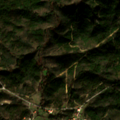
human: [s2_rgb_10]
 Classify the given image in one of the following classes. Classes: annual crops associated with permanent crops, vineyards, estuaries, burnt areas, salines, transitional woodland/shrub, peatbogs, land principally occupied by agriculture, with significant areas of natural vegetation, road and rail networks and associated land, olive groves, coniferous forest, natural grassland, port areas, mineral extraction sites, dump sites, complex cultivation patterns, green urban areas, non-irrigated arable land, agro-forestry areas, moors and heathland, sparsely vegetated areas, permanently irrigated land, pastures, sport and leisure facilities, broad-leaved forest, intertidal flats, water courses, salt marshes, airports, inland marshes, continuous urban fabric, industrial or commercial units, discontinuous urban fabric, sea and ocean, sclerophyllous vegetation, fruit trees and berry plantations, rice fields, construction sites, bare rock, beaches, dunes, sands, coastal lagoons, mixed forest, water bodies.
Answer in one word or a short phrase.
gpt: land principally occupied by agriculture, with significant areas of natural vegetation, transitional woodland/shrub